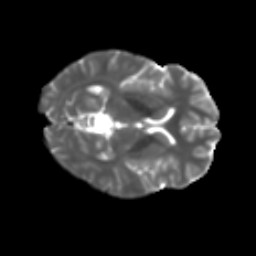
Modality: T2w
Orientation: axial
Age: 23
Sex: female
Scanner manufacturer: ge
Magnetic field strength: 3 T
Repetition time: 7.8 s
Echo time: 0.0606 s